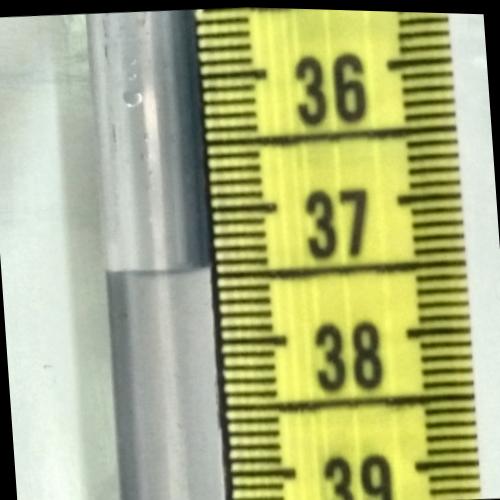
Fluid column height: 37.4 cm